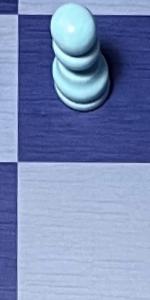
Label: Empty